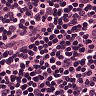
Metastatic tissue present: no